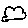
Label: cloud